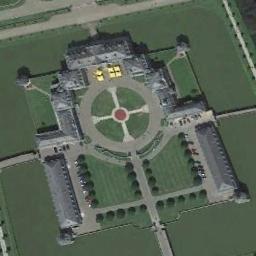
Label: palace